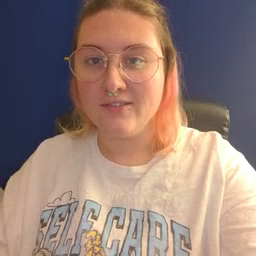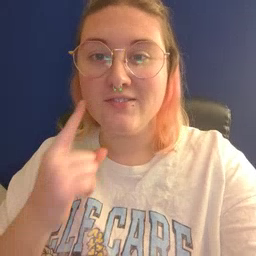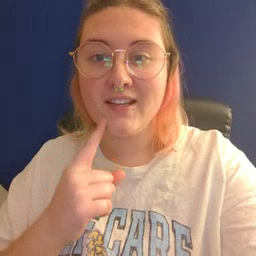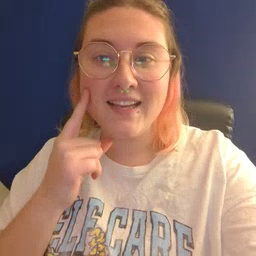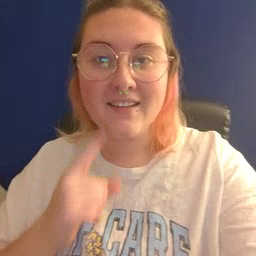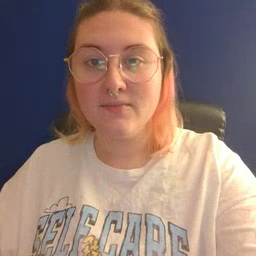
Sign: cheek